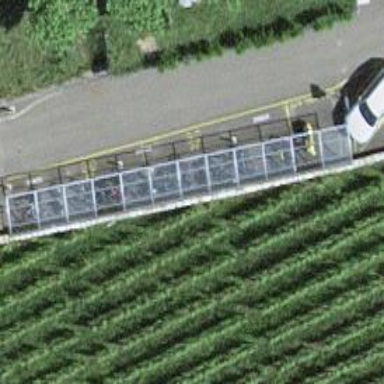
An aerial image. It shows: Shed designated as bicycle parking facility.